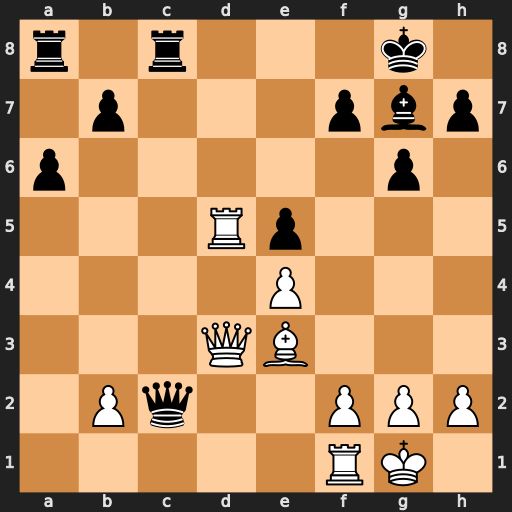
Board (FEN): r1r3k1/1p3pbp/p5p1/3Rp3/4P3/3QB3/1Pq2PPP/5RK1
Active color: w
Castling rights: -
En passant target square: -
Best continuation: Rd8+ Bf8 Qxc2 Rxc2 Rxa8